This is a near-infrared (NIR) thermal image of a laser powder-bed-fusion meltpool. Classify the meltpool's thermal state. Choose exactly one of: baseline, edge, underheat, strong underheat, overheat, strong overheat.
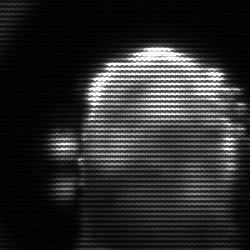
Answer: baseline